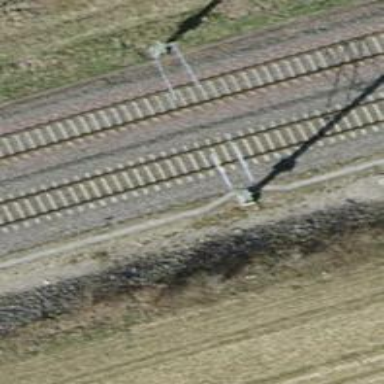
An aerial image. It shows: Catenary mast for power lines.